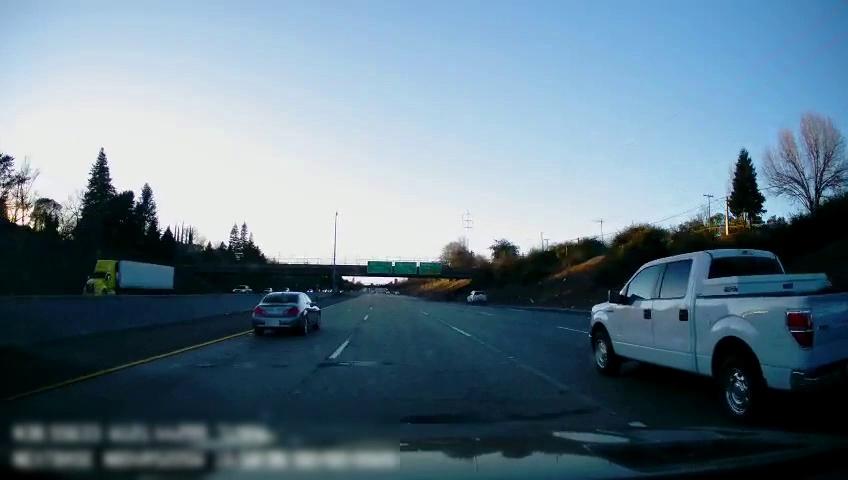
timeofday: Day
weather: Sunny
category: Drivable Space
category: Vehicles | Truck
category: Vehicles | Truck
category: Vehicles | Truck
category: Vehicles | Car
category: Vehicles | SUV
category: Lanes | Alternate Lane
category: Lanes | Current Lane
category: Lanes | Current Lane
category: Lanes | Alternate Lane
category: Traffic | Signs
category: Traffic | Signs
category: Traffic | Signs